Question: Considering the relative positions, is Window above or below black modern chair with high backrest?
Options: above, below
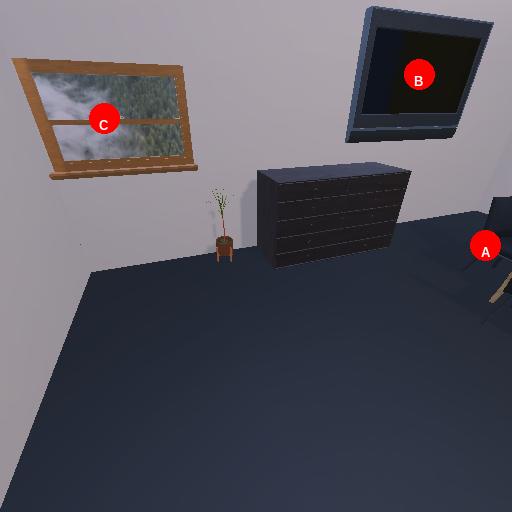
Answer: above